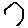
Label: hexagon